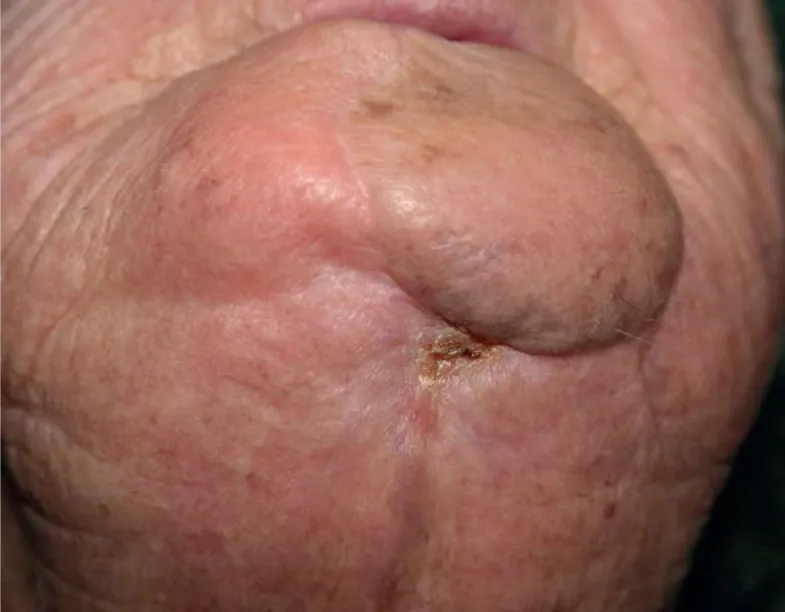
Reduction of 80% of the volume to the initial lesion after 2 treatments.
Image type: medical_photograph (skin_photograph)